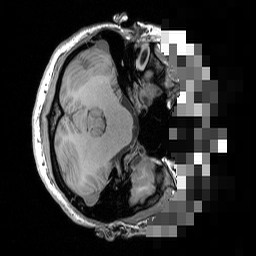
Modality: T1w
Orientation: axial
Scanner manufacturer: siemens
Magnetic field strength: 3 T
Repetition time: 1.5 s
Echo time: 0.00291 s